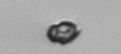
Label: Heterocapsa_rotundata